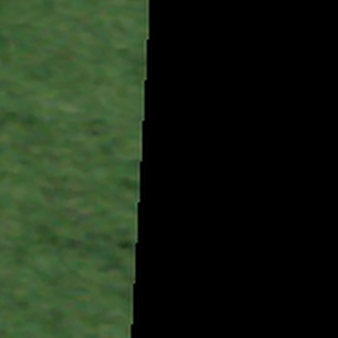
Label: other